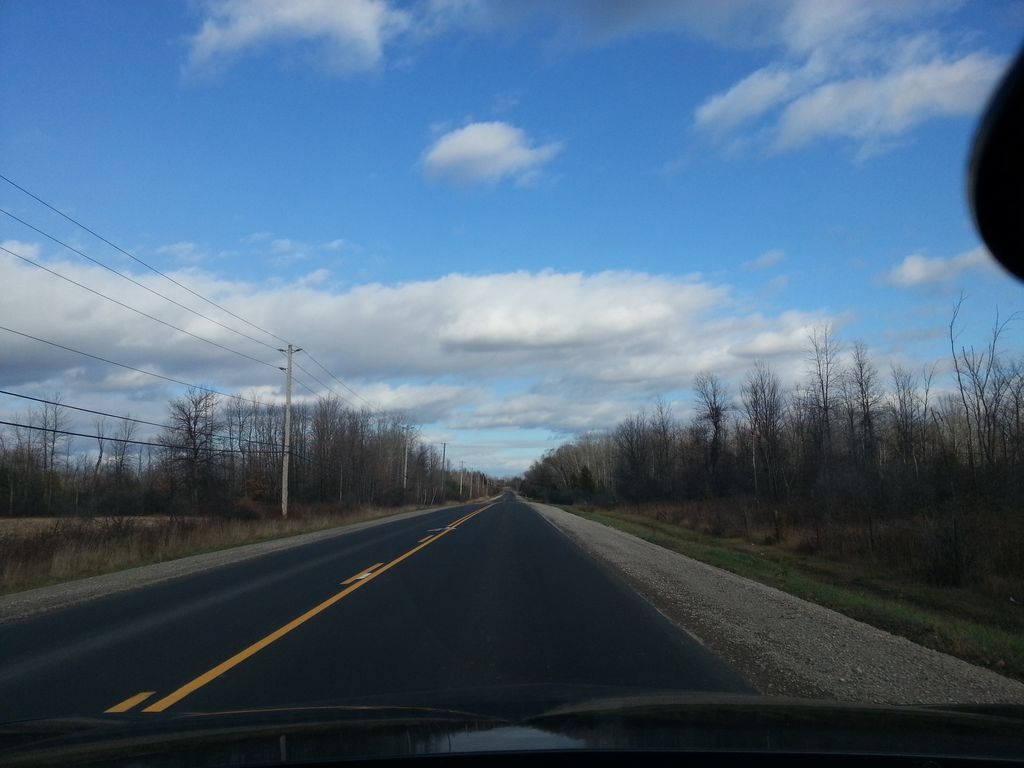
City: ottawa-gatineau